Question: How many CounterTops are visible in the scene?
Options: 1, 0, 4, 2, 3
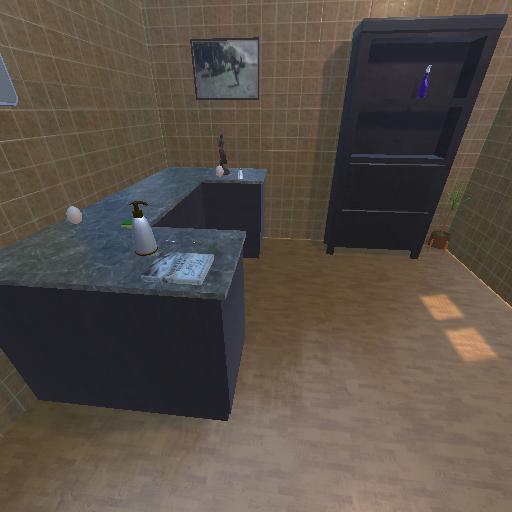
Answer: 1